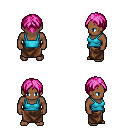
a pixel art fantasy rpg character, male body template, human, dark skin, teal pirate shirt, robe skirt, pink parted hairstyle, four views (front, back, left, right), 2x2 character sprite sheet, small pixel art, hard edges, no anti-aliasing